Aerial crown-view tile of a tropical tree (Barro Colorado Island, Panama), acquired 20250512:
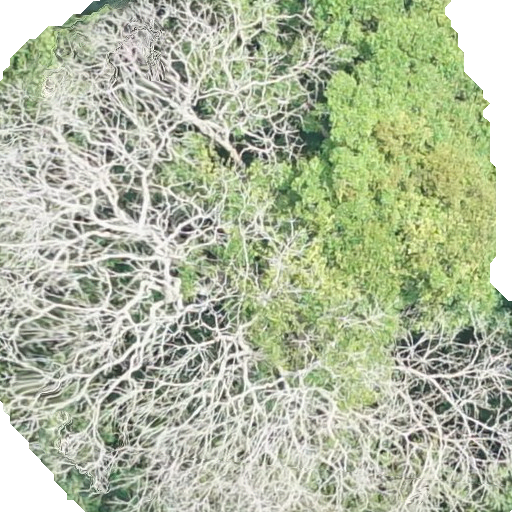
Species: Dipteryx oleifera
GBIF accepted scientific name: Dipteryx oleifera
Crown area: 410.071 m²